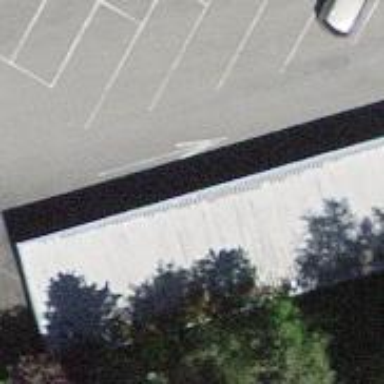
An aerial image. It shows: View of roof of building.